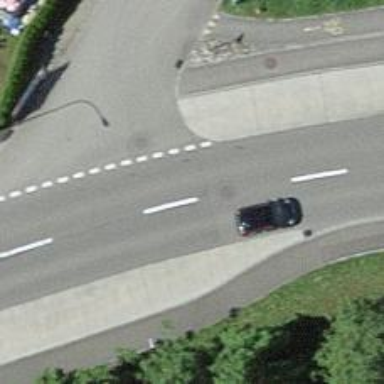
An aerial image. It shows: Bus stop equipped with public transport stop position.